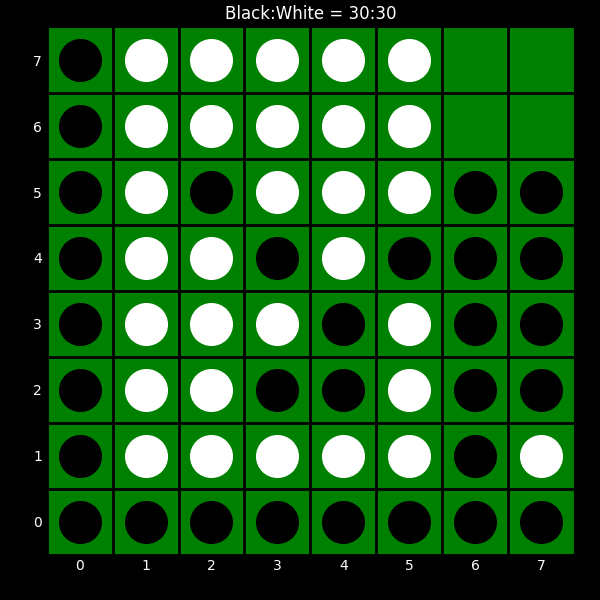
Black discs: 30
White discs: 30